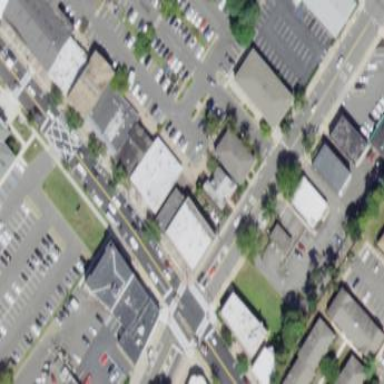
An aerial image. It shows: Retail building.